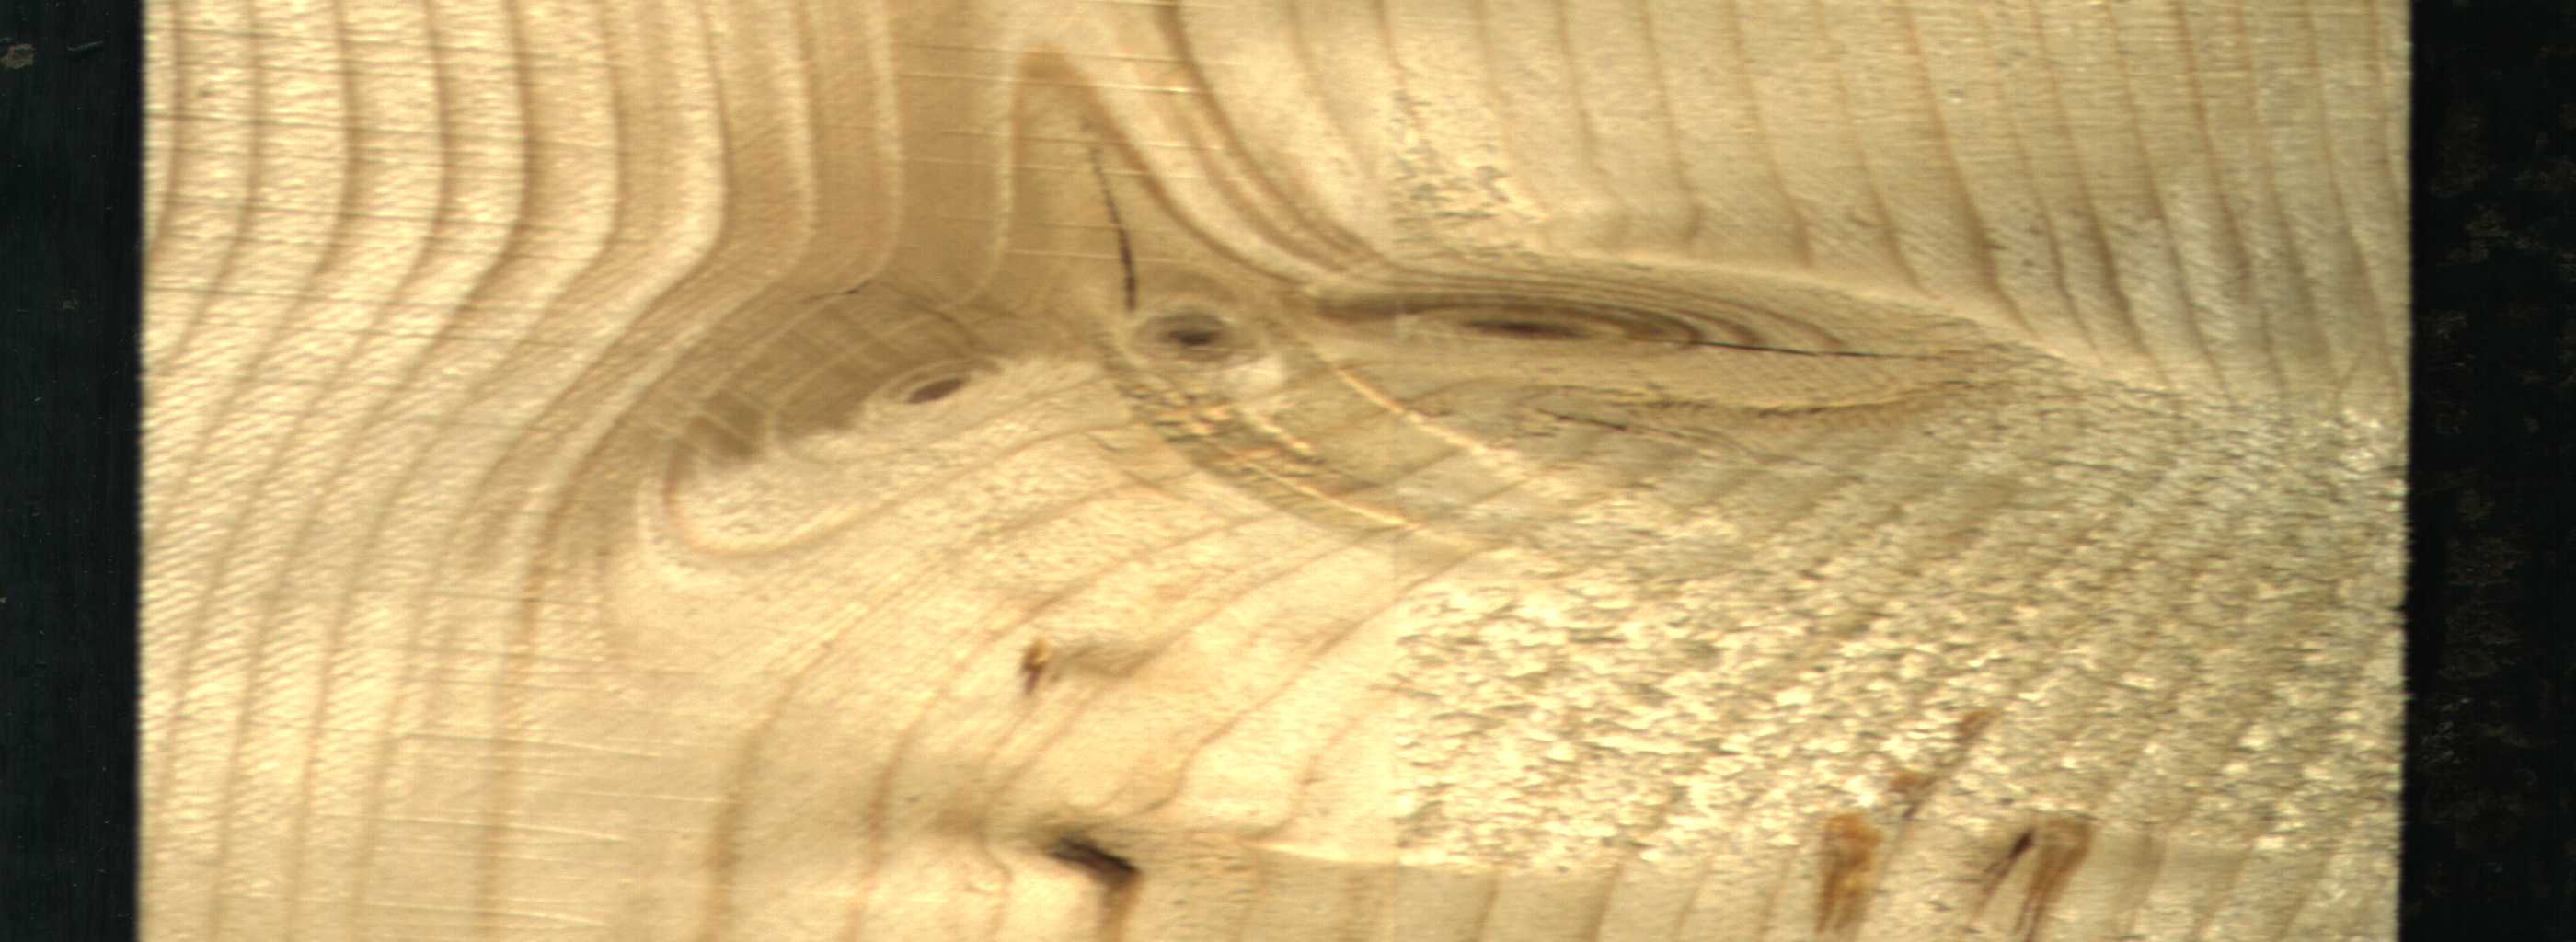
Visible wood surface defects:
resin
resin
knot_with_crack
Live_Knot
Live_Knot